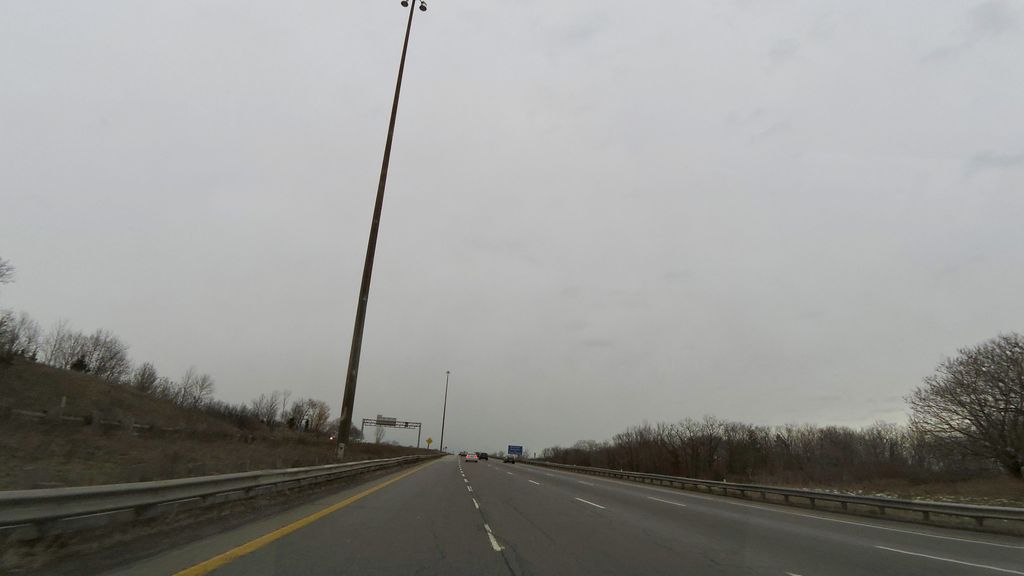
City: hamilton